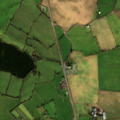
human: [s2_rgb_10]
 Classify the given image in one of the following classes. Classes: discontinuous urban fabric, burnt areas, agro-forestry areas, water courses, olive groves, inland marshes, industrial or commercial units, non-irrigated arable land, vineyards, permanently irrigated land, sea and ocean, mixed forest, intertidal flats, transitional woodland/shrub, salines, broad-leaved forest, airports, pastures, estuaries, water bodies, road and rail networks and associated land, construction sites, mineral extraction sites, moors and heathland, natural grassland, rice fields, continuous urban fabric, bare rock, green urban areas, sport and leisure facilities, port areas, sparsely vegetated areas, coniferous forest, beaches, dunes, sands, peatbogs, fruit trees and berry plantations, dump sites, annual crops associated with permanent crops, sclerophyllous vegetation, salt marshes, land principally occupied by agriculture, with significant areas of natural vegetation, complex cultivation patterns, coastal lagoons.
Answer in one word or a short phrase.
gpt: non-irrigated arable land, pastures